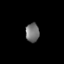
Tissue: lung
Cell type: Epithelial cells
Senescence score: 0.1963
Nuclear area (px): 253
Mean DAPI intensity: 115.391